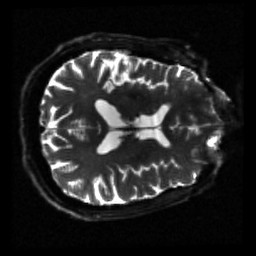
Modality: sbref
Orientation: axial
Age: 67
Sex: male
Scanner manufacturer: siemens
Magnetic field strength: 3 T
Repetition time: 3.23 s
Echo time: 0.0892 s